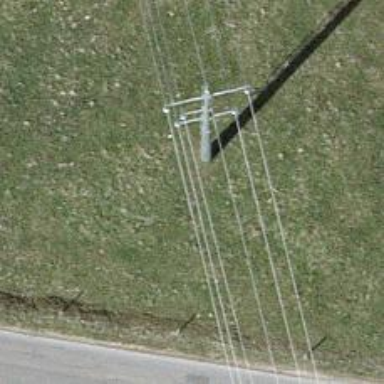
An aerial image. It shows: Power pole.